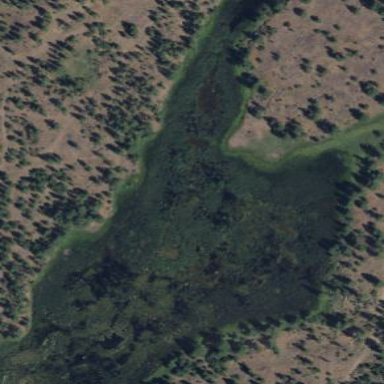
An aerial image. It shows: Marsh wetland.